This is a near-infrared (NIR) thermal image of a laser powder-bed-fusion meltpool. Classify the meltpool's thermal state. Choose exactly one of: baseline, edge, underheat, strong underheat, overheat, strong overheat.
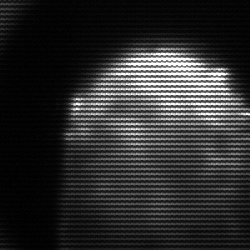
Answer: edge